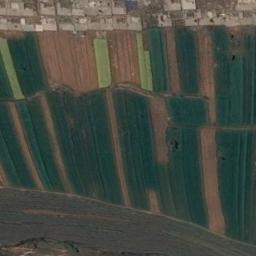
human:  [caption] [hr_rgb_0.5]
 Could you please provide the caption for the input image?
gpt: There are bare and green terrace .

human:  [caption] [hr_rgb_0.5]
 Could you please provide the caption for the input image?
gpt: There are many green plants on the terrace .

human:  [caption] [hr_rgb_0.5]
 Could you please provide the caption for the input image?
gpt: Many irregularly shaped brown and green mixed farm fields with several paths and many buildings .

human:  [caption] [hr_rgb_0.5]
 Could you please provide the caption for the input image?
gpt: There are no crops on the terraces in the picture .

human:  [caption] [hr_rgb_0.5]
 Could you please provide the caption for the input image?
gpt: There are some green terraces and brown ones .